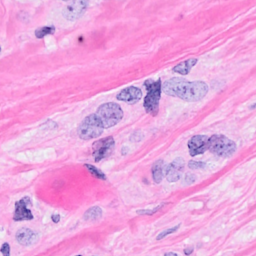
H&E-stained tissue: Breast